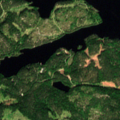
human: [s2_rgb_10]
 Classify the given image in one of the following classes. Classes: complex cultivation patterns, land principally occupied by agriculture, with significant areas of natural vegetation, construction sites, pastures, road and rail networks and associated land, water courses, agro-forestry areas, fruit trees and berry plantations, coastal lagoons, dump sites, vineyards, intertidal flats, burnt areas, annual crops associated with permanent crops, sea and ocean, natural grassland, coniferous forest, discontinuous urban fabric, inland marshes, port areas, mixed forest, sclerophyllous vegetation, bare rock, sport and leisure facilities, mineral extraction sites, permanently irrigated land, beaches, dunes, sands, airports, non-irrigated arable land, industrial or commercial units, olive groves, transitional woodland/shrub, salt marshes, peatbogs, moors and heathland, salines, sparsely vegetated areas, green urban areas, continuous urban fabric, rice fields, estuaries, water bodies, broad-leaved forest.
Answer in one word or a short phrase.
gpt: coniferous forest, mixed forest, water bodies